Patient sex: F
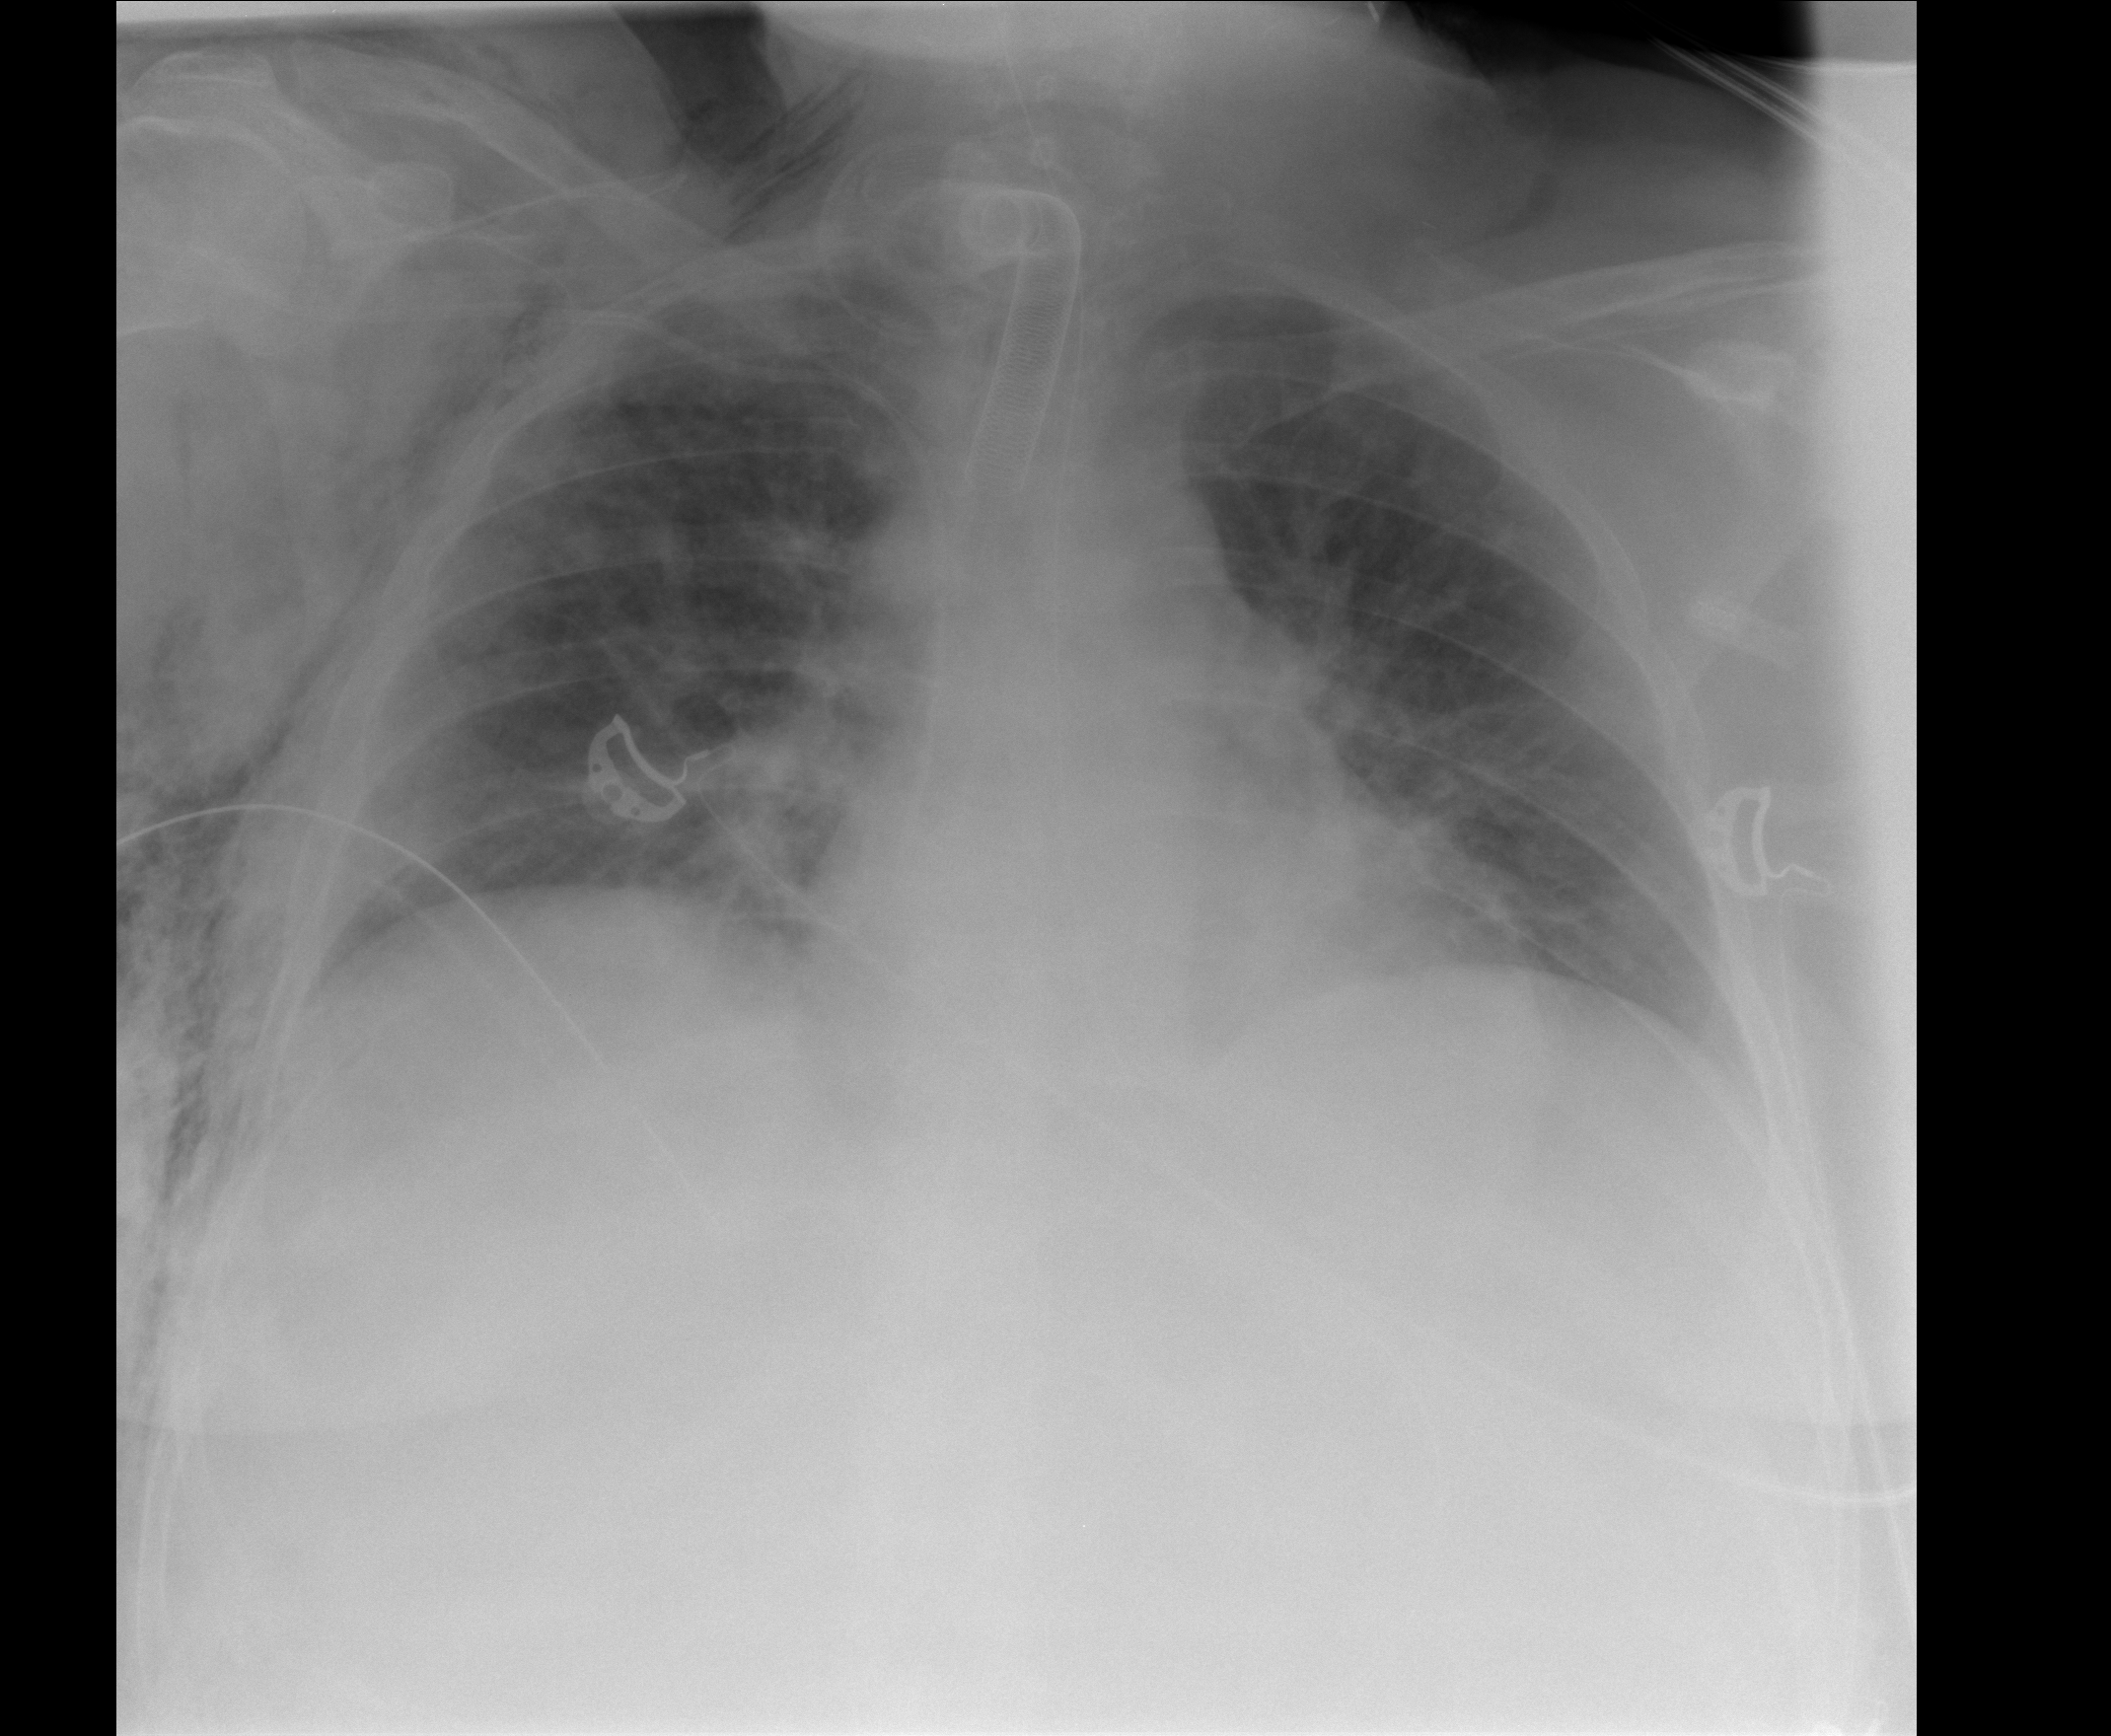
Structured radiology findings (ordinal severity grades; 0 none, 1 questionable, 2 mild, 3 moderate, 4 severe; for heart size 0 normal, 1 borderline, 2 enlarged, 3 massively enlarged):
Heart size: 0
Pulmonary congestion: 1
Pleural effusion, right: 0
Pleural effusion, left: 1
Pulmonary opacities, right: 1
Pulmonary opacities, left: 0
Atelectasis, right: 2
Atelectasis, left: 2